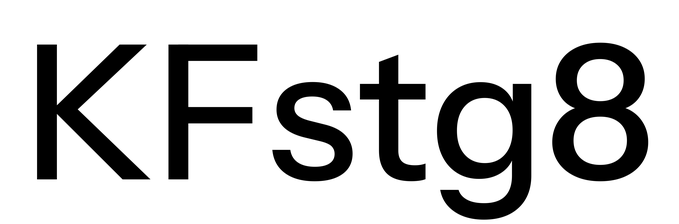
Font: InstrumentSans_Medium